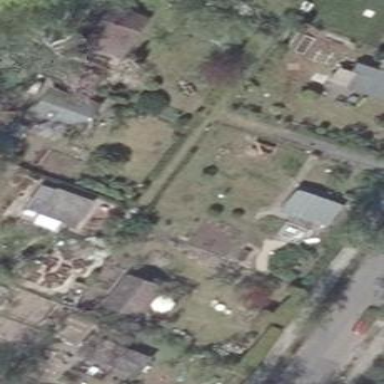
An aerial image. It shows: Allotments area.